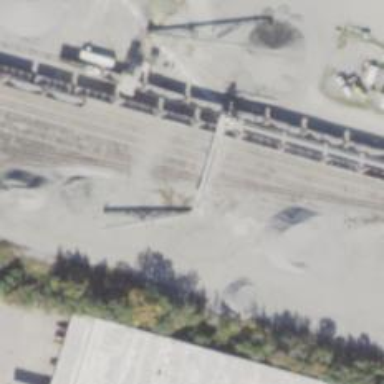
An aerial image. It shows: Railway yard used for servicing trains.